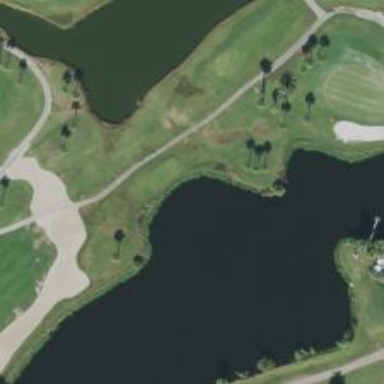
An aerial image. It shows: Path for both roads and golfers.